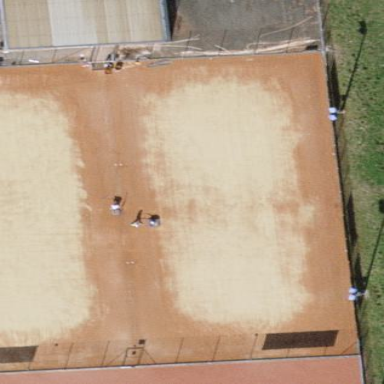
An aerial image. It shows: Clay tennis court on pitch.